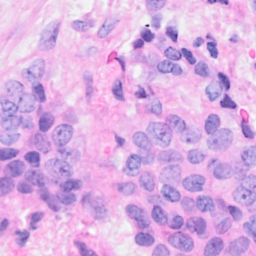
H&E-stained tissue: Breast